Question: I'm trying to use the System.Drawing.Color namespace. I'm not able to define it at the top of the class:

However, I can reference it within the class. That is, I can use this line of code, and it works:
'''
txtBox.BackColor = System.Drawing.Color.LightPink;
'''
... but I'd rather just be able to do this:
'''
txtBox.BackColor = Color.LightPink;
'''
If it's a matter of a missing reference/dll, why am I able to make reference to System.Drawing.Color in my code?
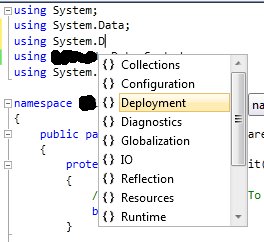
Answer: That's because it isn't a namespace. 'System.Drawing' is the namespace, and 'Color' is a structure ('struct').
EDIT: Additionally, I'd advise to use a product such as <URL>, which can correct stuff like this almost automagically. ReSharper rules!